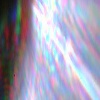
Label: sunburn